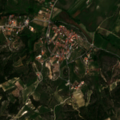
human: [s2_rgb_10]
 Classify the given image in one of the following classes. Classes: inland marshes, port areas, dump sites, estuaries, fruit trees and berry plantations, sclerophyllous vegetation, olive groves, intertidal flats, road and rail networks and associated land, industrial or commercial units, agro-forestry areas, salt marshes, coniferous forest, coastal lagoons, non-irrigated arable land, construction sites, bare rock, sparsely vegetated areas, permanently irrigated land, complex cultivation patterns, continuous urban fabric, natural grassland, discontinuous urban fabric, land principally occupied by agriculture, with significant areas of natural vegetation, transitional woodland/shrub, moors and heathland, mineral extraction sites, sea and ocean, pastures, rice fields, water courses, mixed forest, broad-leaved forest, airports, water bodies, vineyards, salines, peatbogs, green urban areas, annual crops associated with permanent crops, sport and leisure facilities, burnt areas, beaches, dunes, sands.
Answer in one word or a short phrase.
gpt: olive groves, complex cultivation patterns, land principally occupied by agriculture, with significant areas of natural vegetation